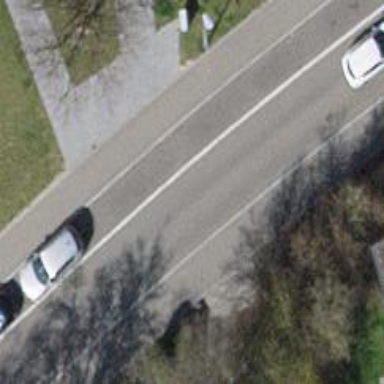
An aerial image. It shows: Kerb with raised edge.